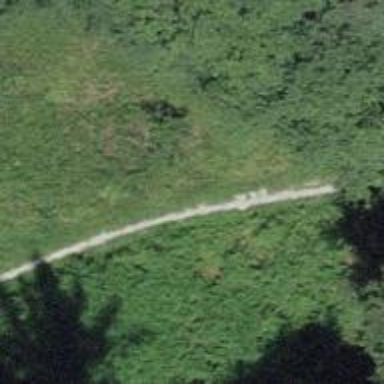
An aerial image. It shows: Path with tracktype classified as grade5.